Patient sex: M
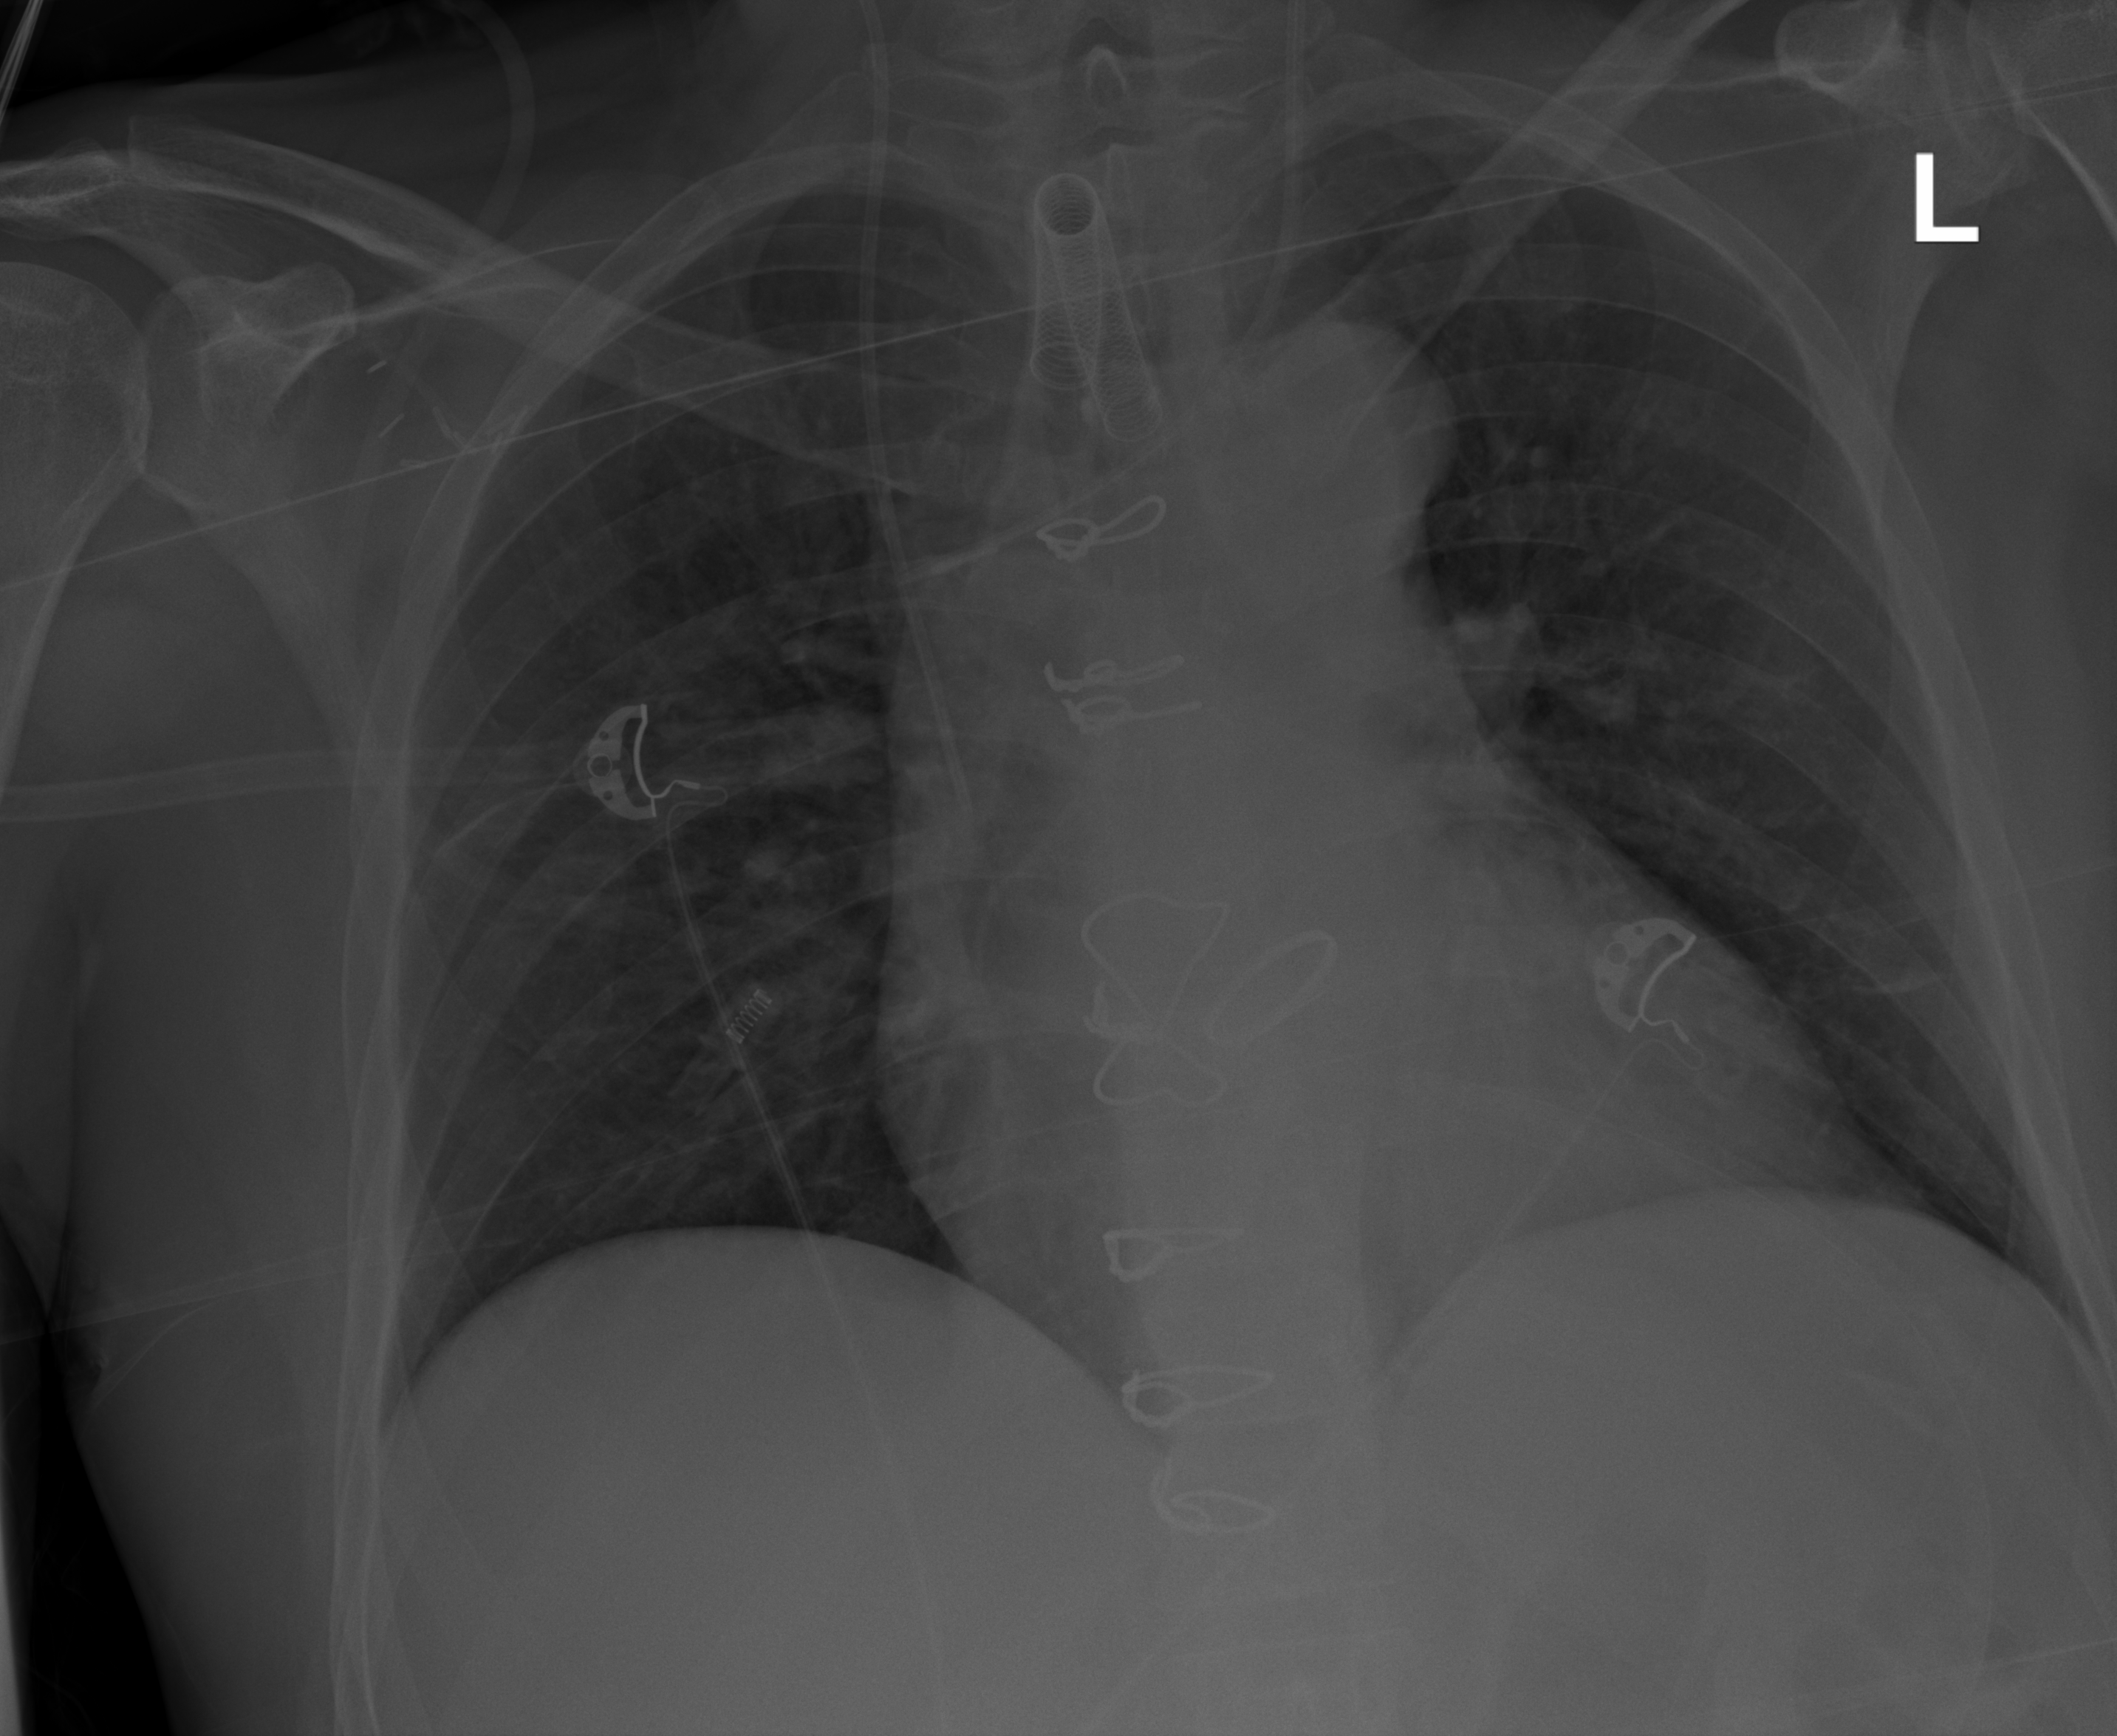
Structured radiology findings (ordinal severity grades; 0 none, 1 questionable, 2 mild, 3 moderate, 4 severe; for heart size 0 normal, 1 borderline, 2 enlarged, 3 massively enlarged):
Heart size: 2
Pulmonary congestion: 0
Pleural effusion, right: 0
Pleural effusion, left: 2
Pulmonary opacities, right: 0
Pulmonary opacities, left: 0
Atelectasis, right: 2
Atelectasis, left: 2